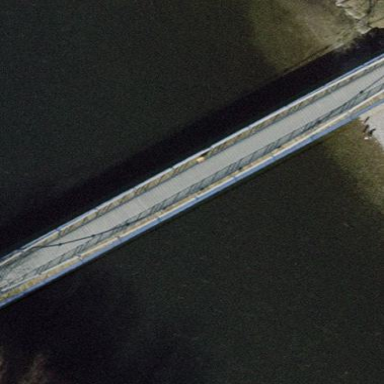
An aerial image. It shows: Cable-stayed bridge.